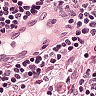
Metastatic tissue present: no